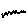
Label: zigzag